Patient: sex F, age 33
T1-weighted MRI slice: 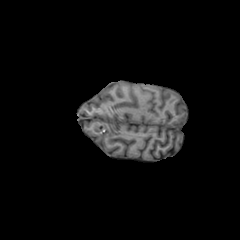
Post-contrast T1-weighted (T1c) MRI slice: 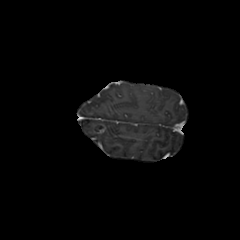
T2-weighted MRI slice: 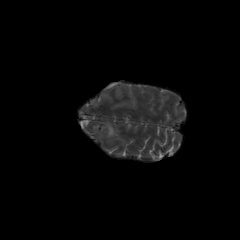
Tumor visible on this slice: no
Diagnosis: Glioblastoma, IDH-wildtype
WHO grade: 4